Platform: macOS
Application: Arc Browser
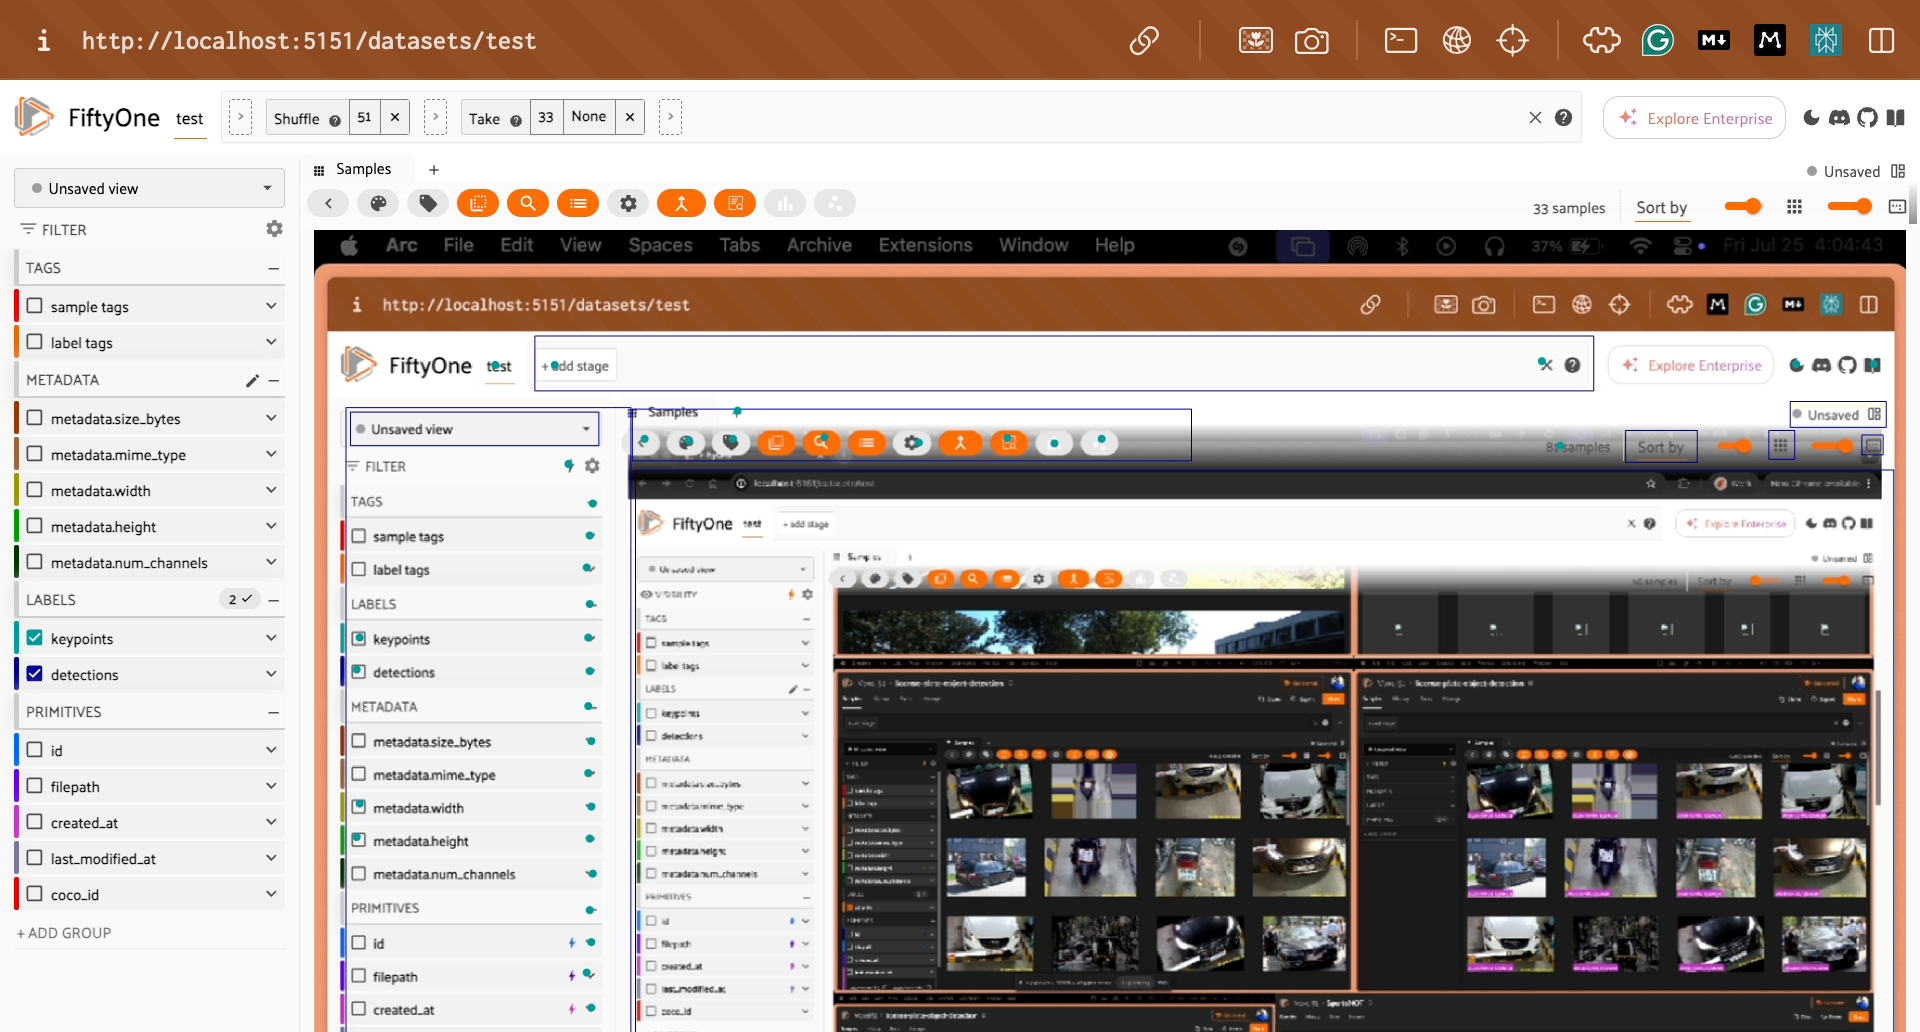
task_description: Add a new view stage after the Shuffle view stage
action_type: click
element_info: Icon
steps_since_start: 1